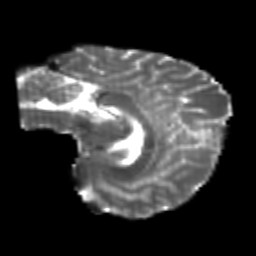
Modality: T2w
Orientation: sagittal
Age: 20
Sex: female
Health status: healthy
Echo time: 0.074 s